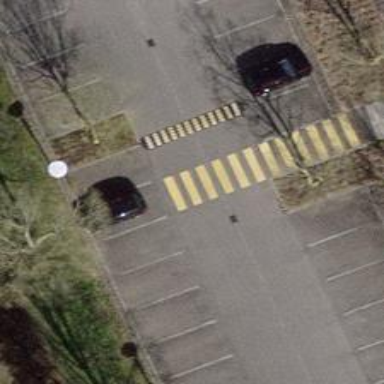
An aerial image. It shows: Zebra crossing on the road.